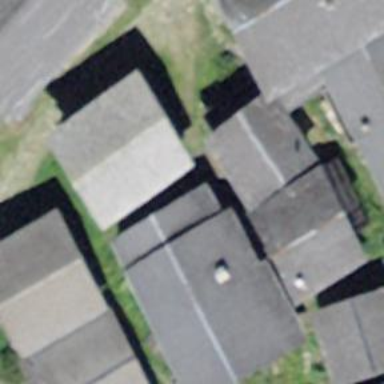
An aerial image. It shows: Simple house.